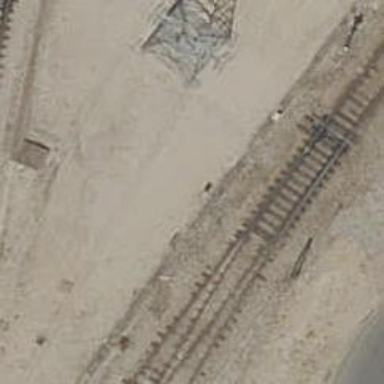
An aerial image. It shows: Rail yard with electrified contact lines for the railway.